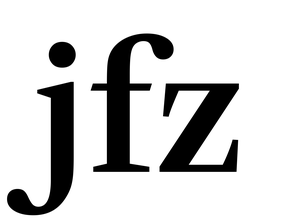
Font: LibreCaslonText_SemiBold